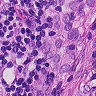
Metastatic tissue present: yes